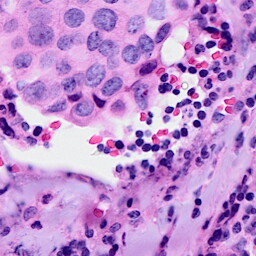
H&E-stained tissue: Breast